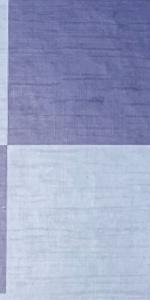
Label: Empty